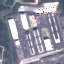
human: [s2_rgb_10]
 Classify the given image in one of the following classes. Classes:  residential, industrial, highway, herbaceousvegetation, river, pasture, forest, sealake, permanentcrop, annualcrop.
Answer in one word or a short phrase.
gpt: Industrial